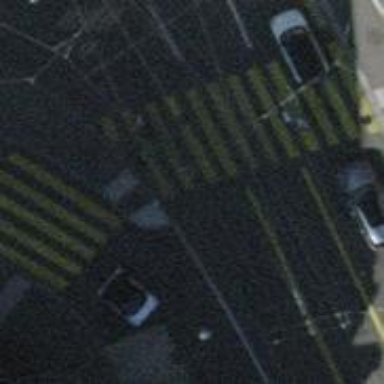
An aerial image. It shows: Kerb serving as barrier.